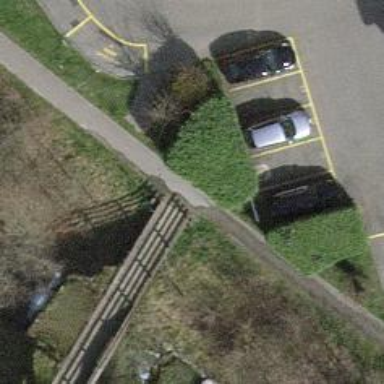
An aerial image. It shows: Footway bridge.